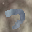
Label: 7